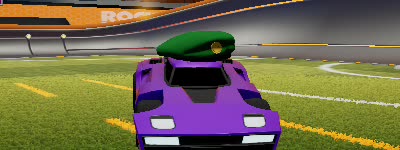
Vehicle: breakout